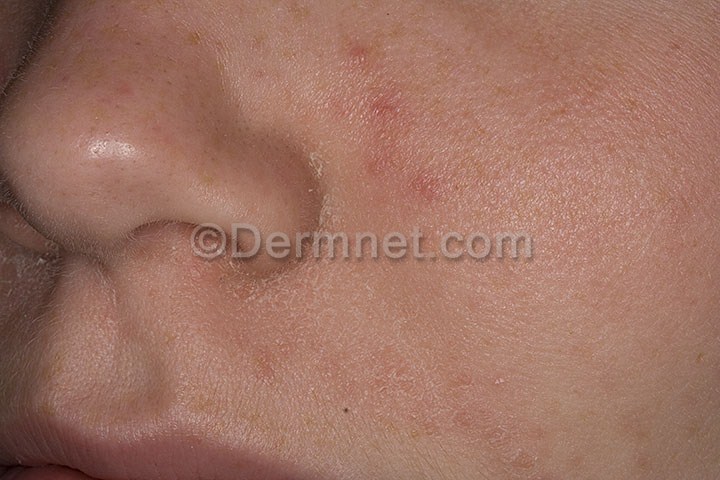
Disease: Acne and Rosacea Photos